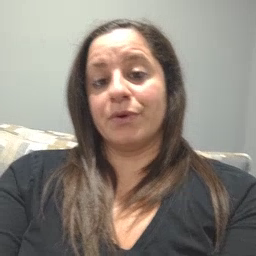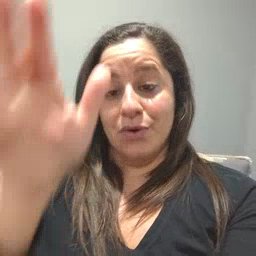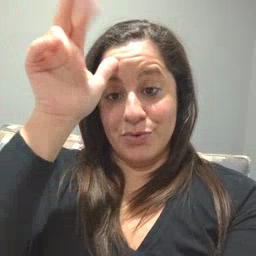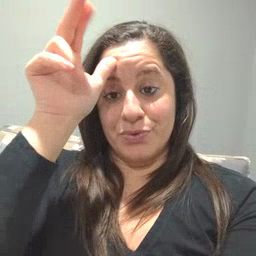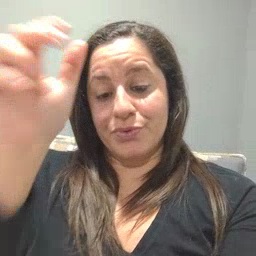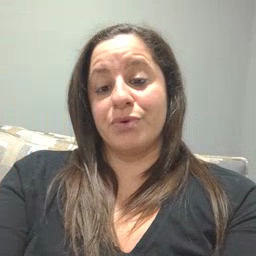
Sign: horse